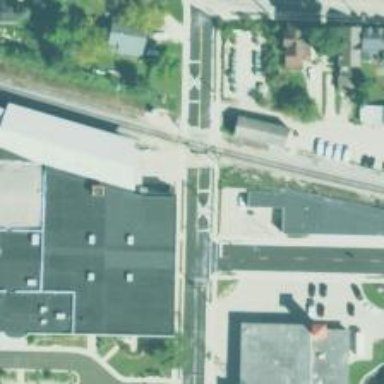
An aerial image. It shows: Railway crossing.